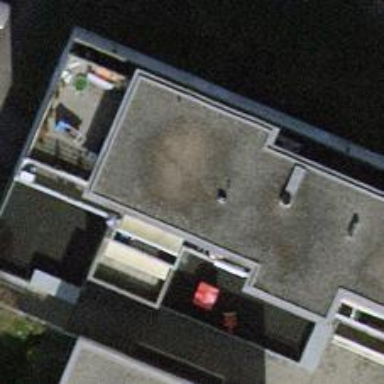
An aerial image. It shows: Kindergarten.